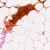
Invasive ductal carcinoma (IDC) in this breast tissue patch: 0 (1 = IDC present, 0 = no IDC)